Interaction volume radius: 5 \u00c5
Interaction volume height: 15 \u00c5
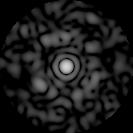
Disorder parameter: 0.8192